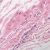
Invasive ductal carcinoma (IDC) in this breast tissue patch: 1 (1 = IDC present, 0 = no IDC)